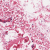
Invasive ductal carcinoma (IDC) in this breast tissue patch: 0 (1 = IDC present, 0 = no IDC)